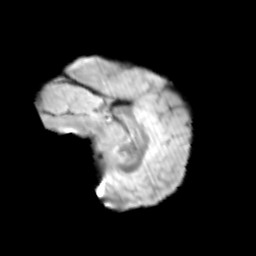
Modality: T2w
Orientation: sagittal
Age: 12
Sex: male
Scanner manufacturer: siemens
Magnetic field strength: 3 T
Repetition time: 3.8 s
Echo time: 0.07 s